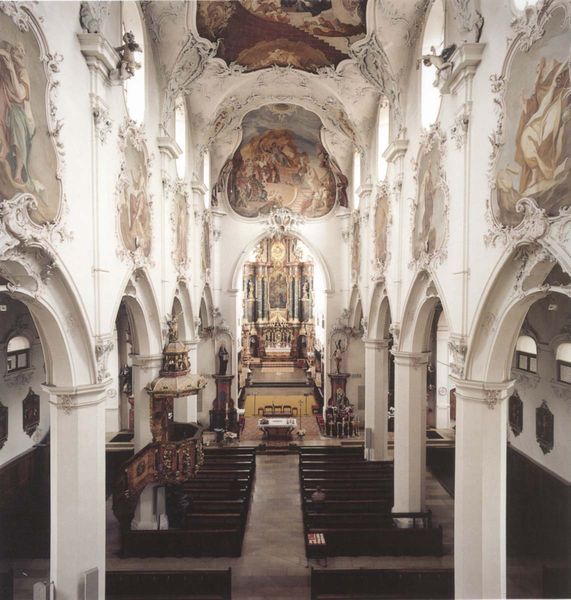
Titel: St. Fridolinsmünster in Bad Säckingen
Standort: Bad Säckingen, St. Fridolinsmünster (EU - D - BW)
Schlagwörter: gemälde, weiß, fenster, marmor, pfeiler, säule, säulen, malerei, architektur, barock, bild, kirche, gold, decke, innen, rokoko, engel, farbig, kuppel, gestühl, verzierung, wandmalerei, stuck, foto, bögen, religion, gebet, altar, bänke, hochaltar, kathedrale, langhaus, mittelgang, mittelschiff, kanzel, langschiff, apsis, fresken, chor, kapelle, deckengemälde, putten, altarbild, katholisch, bankreihe, hauptgang